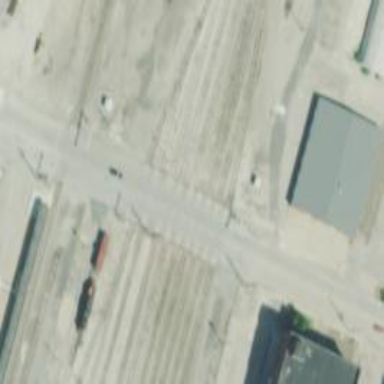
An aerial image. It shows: Railway crossing.